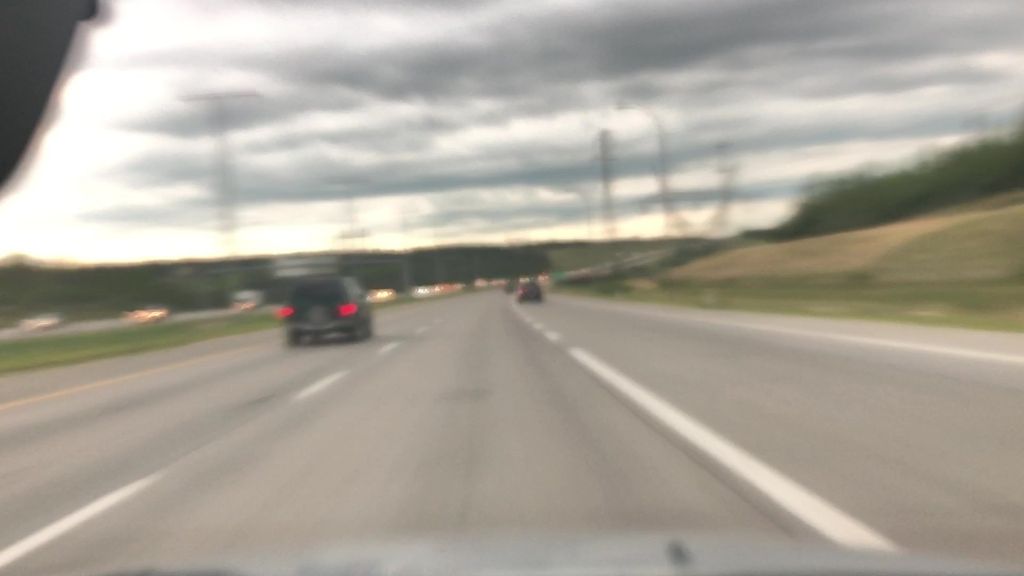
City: edmonton